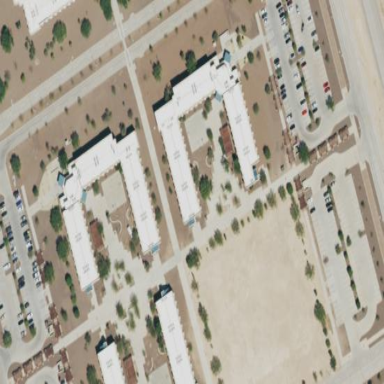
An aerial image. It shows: Building with apartments that resembles military barracks.